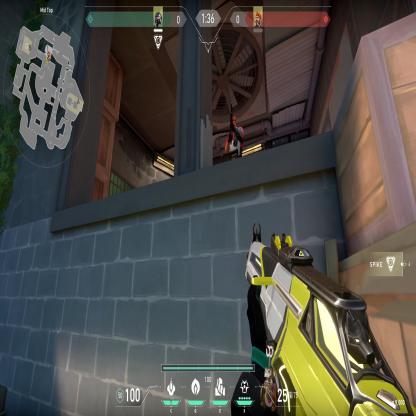
Label: enemy